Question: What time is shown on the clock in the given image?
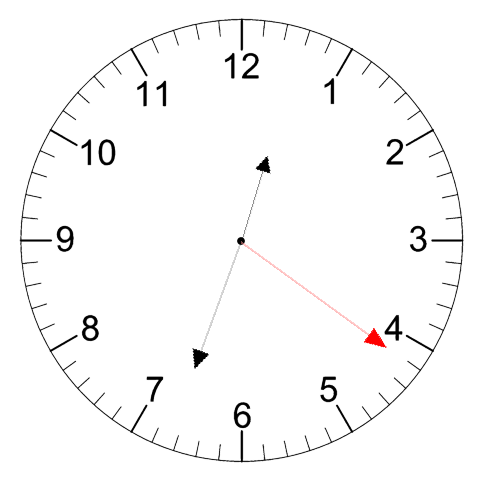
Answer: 12:33:21